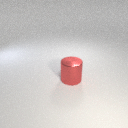
large red metal cylinder